Interaction volume radius: 5 \u00c5
Interaction volume height: 35 \u00c5
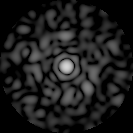
Disorder parameter: 0.8563